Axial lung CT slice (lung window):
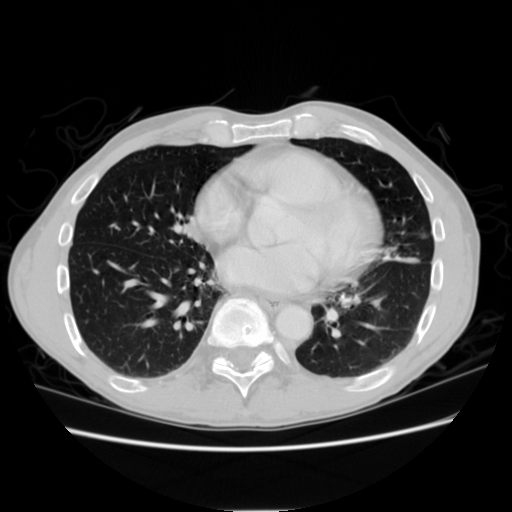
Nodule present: no